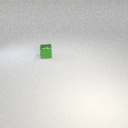
small green metal cube